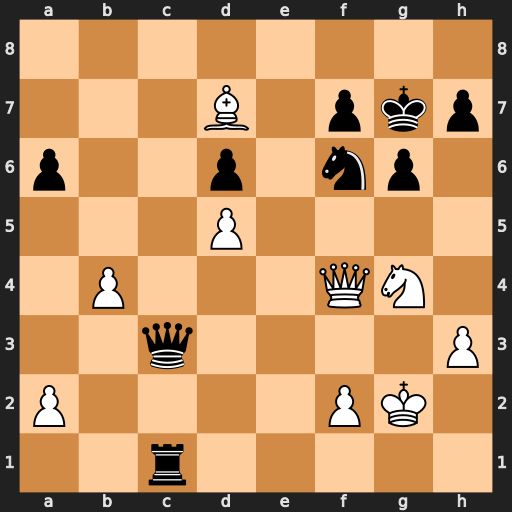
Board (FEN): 8/3B1pkp/p2p1np1/3P4/1P3QN1/2q4P/P4PK1/2r5
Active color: w
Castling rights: -
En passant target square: -
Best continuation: Qh6+ Kg8 Nxf6+ Qxf6 Qxc1